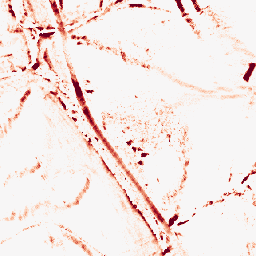
Category: morphological
Decomposition family: morphological_diamond
Decomposition parameters: operation: opening
radius: 5
Upsampling method: area
Upsampling parameters: scale: 4
Upsampling scale: 4